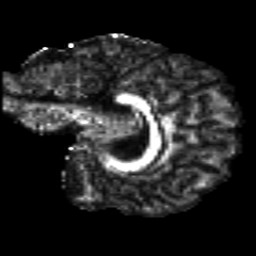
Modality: FA
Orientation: sagittal
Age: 20
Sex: male
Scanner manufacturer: siemens
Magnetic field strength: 3 T
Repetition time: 8.8 s
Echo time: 0.085 s